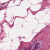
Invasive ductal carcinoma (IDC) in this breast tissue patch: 0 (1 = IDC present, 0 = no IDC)